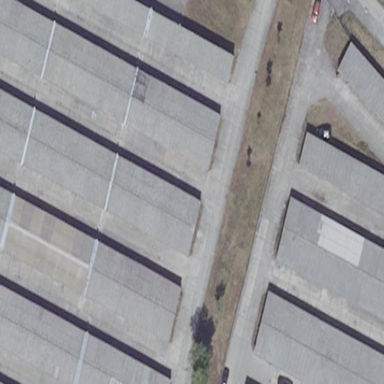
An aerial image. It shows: Group of garages.